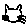
Label: cat